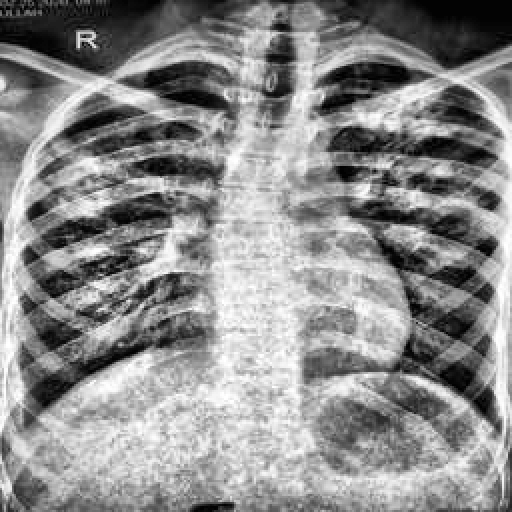
Finding: TUBERCULOSIS